Question: Kind of hard to describe, but I'm talking about the 'base' (not sure what else to call it) where the actual bars come out of. I see no way to hide it in the properties (or change how it looks).
Is there any way to hide this, or at least change its appearance? I've circled what I'm talking about in the image below:

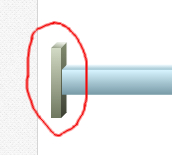
Answer: Use 'showCanvasBase' attribute of the element to disable canvas base.
For ex-
'''
<chart showCanvasBase='0' >
'''
For more information on properties of the chart canvas, refer-
<URL>